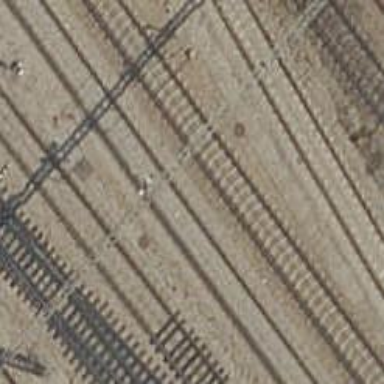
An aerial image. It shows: Railway with electrified contact lines.